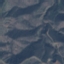
Land use / land cover class: HerbaceousVegetation